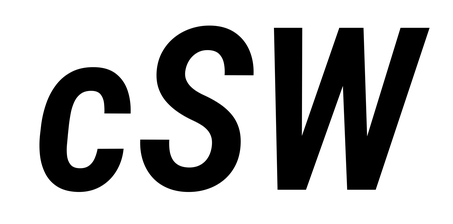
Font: Roboto-Italic_Condensed_SemiBold_Italic